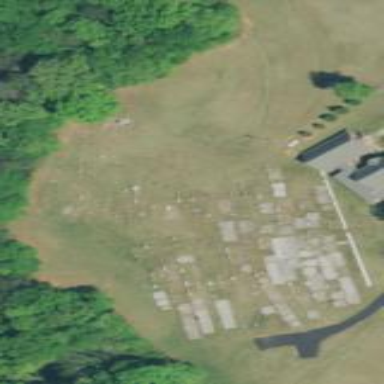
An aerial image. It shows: Graveyard.